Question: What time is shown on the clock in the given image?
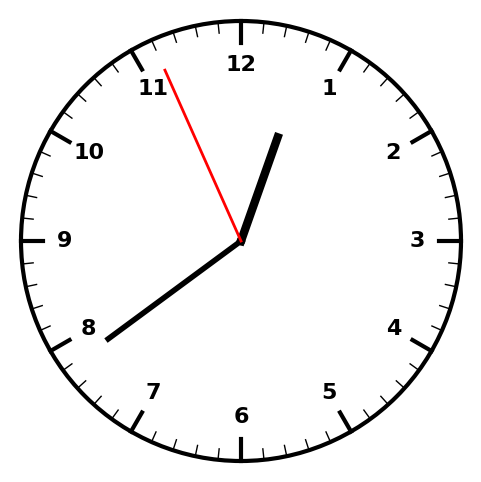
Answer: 12:38:56